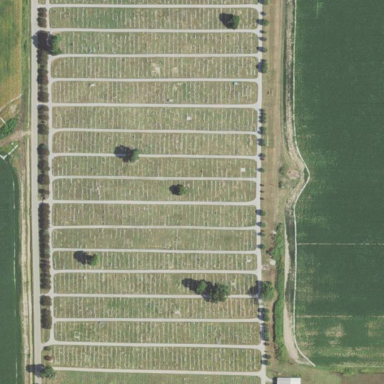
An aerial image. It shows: Cemetery.